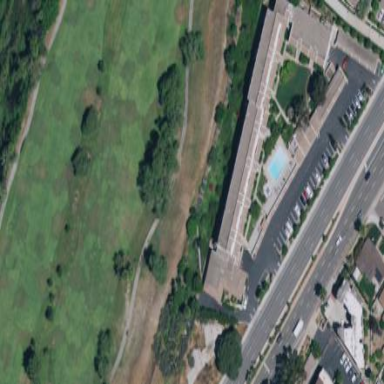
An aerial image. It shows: Rough area in golf course.